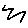
Label: zigzag